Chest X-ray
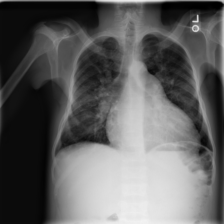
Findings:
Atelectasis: negative
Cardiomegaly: positive
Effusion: positive
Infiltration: positive
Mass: negative
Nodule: negative
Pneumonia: negative
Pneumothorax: negative
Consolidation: negative
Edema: negative
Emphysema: negative
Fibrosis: negative
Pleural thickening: negative
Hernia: negative